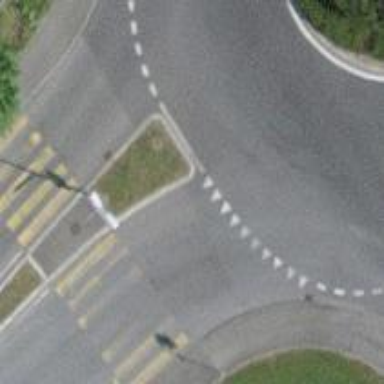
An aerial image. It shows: Tertiary road with asphalt surface leading to roundabout junction.